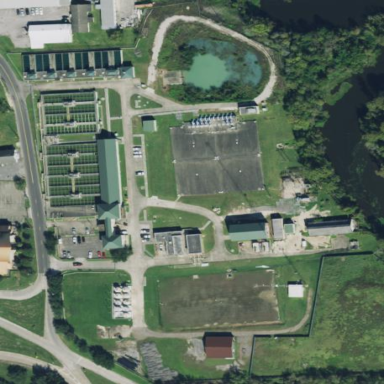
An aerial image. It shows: Water works facility.